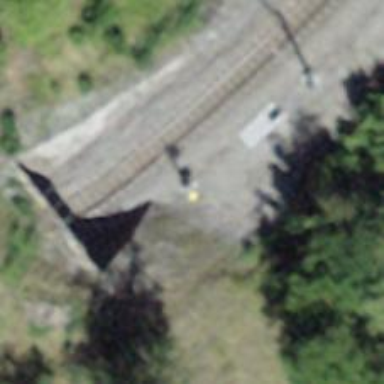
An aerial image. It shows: Railway signal.